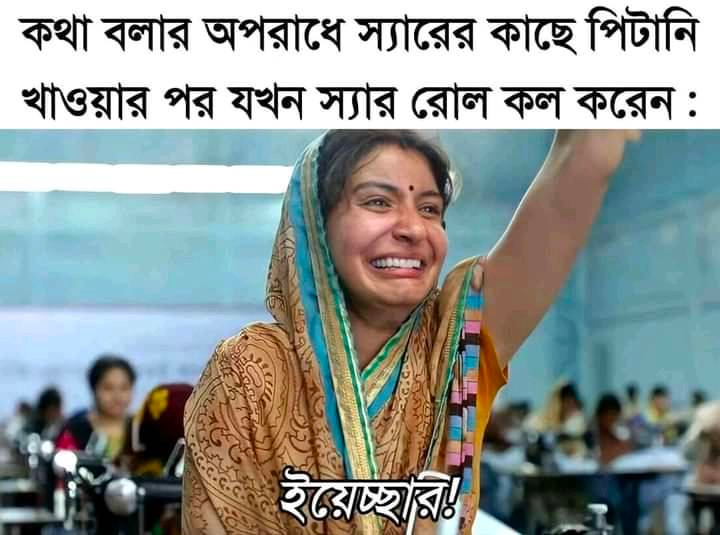
Caption: কথা বলার পর অপরাধে স্যারের কাছে পিটানি খাওয়ার পর যখন স্যার রোল কল করেন :   ইয়েচ্ছরি !
Label: non-hate